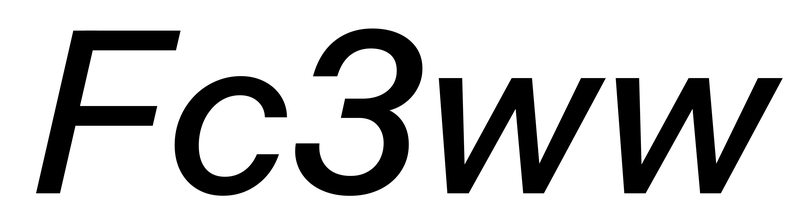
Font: InstrumentSans-Italic_Medium_Italic